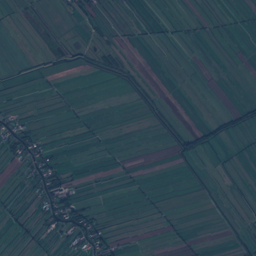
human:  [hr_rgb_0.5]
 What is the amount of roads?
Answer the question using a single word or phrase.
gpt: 178

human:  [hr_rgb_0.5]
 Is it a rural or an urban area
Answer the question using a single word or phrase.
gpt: rural

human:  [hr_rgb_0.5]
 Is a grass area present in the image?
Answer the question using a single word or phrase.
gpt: yes

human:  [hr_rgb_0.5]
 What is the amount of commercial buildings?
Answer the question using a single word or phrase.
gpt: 0

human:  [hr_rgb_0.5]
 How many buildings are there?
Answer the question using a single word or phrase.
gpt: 196

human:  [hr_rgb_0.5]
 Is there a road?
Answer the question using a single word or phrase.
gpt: yes

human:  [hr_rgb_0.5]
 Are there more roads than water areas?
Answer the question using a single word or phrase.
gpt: no

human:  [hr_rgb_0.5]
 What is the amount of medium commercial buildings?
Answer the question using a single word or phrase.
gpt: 0

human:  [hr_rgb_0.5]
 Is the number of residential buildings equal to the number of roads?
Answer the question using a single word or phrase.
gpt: no

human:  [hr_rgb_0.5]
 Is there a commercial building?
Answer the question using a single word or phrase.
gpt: no

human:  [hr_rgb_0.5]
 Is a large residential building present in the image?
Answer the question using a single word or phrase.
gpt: no

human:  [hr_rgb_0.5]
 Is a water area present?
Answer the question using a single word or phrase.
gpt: yes

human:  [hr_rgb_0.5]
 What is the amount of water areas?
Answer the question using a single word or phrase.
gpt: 306

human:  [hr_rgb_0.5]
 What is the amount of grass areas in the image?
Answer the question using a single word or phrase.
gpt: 361

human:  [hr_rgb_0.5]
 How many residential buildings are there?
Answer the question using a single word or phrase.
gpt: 195

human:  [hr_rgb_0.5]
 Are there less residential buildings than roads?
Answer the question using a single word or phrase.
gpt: no

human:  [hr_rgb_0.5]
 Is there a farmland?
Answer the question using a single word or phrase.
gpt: yes

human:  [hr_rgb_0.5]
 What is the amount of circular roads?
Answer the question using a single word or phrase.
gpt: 0

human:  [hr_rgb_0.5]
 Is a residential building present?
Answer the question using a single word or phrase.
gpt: yes

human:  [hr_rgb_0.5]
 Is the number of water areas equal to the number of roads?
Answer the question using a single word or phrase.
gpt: no

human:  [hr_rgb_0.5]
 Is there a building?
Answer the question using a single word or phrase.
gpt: yes

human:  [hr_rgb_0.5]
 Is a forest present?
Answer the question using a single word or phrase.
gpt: yes

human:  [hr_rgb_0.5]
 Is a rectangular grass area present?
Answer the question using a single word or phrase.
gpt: yes

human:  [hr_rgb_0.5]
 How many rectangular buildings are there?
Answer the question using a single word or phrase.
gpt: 127

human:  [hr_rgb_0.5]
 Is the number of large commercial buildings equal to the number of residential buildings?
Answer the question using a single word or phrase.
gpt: no

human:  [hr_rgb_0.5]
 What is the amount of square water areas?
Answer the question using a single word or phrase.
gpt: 0

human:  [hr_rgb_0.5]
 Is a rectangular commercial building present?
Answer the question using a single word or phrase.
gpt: no

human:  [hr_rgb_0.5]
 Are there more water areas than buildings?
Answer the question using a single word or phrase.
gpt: yes

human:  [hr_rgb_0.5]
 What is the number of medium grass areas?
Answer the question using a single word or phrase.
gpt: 38

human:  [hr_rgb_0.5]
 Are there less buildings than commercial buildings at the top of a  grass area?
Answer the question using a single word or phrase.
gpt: no

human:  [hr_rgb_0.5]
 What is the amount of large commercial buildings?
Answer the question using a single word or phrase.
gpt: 0

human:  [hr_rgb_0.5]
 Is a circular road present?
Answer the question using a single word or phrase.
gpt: no

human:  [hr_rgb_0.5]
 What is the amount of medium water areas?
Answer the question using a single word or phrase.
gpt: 76

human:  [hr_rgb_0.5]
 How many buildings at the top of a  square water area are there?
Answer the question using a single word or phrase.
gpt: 0

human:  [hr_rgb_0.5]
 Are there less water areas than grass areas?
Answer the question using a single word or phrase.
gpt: yes

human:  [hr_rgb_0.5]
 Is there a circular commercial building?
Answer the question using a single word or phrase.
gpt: no

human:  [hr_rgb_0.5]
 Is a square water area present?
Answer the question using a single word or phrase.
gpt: no

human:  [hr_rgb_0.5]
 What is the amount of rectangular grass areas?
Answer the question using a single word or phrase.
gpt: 176

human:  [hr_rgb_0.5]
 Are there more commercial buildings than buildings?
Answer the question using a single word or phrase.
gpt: no

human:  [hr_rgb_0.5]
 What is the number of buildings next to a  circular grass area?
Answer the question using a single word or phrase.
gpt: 0

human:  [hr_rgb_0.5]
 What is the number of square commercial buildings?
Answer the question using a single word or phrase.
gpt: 0

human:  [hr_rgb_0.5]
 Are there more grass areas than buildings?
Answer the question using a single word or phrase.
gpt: yes

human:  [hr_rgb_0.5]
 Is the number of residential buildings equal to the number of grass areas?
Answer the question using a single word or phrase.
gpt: no

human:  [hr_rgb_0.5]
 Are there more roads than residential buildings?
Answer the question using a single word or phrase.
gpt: no

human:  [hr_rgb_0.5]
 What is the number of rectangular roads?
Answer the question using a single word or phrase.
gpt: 0

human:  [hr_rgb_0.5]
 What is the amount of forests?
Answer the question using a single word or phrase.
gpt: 23

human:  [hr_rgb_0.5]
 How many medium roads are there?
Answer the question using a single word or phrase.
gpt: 0

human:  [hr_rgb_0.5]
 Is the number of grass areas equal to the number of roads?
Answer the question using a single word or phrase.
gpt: no

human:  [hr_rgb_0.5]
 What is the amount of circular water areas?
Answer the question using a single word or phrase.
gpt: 0

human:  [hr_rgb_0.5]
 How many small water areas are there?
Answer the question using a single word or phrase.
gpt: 193

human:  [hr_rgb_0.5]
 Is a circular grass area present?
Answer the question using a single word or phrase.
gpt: no

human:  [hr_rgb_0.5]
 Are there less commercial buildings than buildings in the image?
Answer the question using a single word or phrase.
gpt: yes

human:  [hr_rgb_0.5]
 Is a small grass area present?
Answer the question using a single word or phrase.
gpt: yes

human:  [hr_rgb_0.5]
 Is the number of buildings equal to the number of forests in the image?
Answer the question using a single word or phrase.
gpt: no

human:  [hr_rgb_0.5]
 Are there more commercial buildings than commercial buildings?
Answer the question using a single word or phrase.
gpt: no

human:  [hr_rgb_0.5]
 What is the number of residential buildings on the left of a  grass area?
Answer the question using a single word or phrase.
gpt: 195

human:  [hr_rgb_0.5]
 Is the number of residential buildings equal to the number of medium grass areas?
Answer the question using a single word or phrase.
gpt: no

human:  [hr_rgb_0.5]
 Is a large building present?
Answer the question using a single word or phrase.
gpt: no

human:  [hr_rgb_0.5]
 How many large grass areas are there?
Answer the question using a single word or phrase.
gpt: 287

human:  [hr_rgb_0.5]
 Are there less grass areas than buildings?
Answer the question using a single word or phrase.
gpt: no

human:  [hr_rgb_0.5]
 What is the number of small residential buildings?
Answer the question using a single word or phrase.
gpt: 194

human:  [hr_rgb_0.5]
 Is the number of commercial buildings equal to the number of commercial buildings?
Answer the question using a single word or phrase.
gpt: yes

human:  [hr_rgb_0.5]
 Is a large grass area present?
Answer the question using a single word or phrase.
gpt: yes

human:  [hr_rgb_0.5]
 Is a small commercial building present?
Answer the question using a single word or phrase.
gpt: no